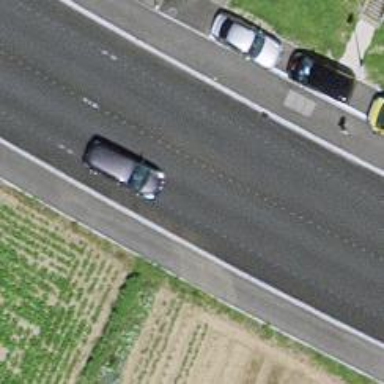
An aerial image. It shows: Primary highway.